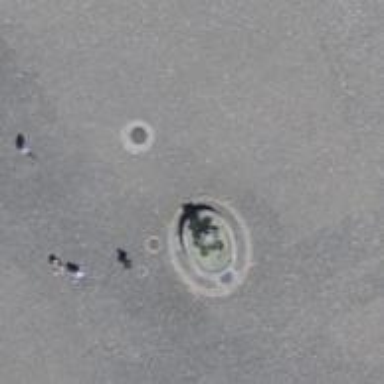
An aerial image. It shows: Fountain.